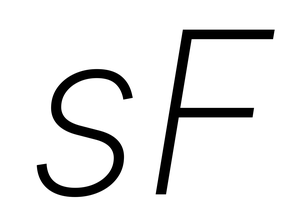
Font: Inter-Italic_ExtraLight_Italic